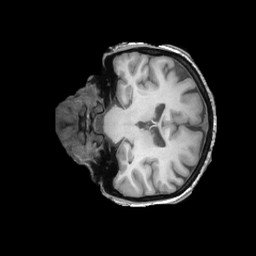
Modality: T1w
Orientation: coronal
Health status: ill
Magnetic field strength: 3 T